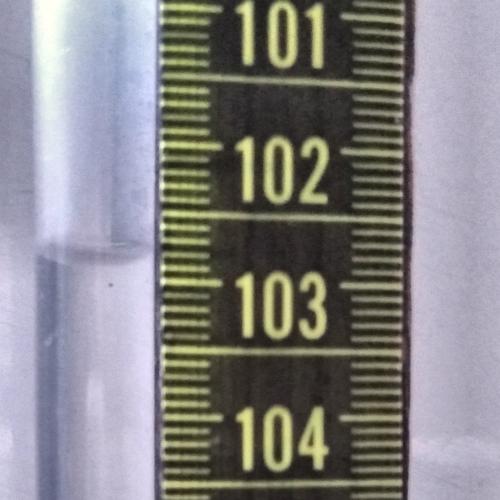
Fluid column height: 102.8 cm